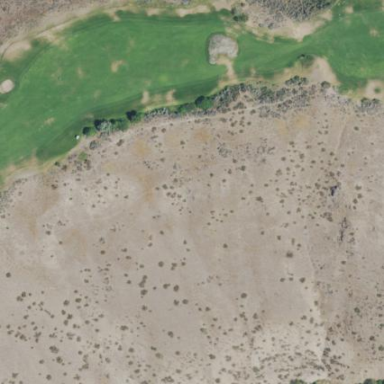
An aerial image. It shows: Rough area on grassy golf course.